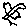
Label: bird